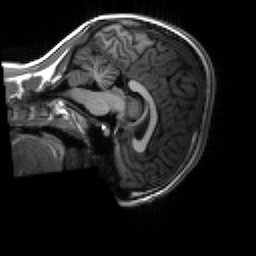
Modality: T1w
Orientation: sagittal
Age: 19
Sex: female
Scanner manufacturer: siemens
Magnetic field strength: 3 T
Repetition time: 2.3 s
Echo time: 0.00266 s